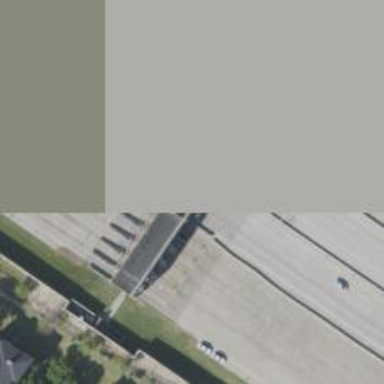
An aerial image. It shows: Toll gantry on the road.